Field crop: maize
Growth stage: 2
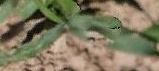
Species: maize